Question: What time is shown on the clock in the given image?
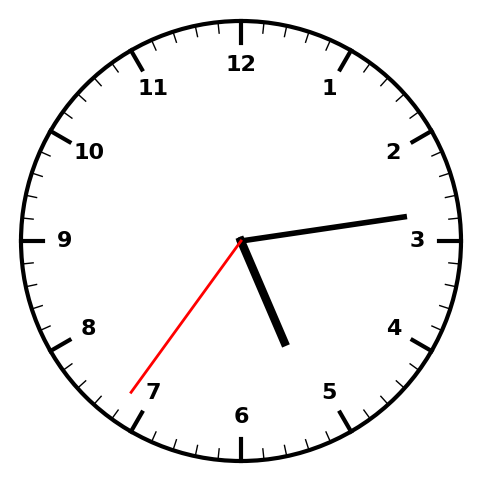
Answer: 05:13:36